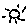
Label: sun